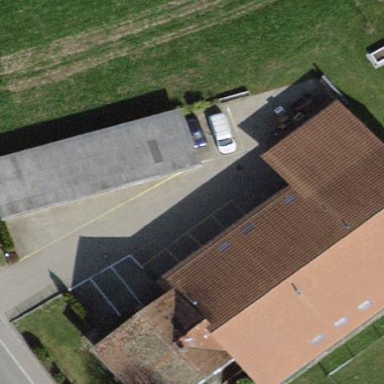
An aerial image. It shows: Group of garages.